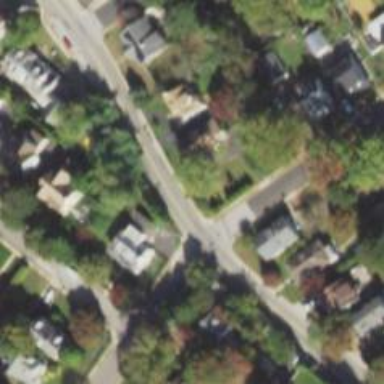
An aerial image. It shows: Unmarked crossing on the road.